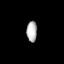
Tissue: prostate
Cell type: T cells
Senescence score: 0.2658
Nuclear area (px): 212
Mean DAPI intensity: 178.179